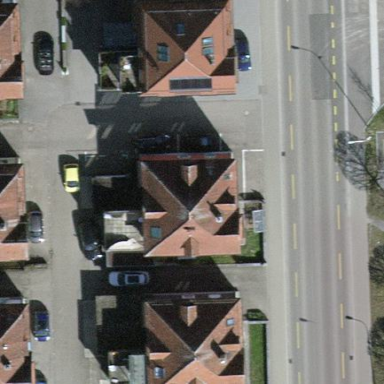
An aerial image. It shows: Hipped roof on residential building.